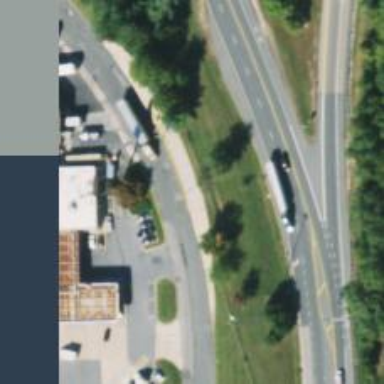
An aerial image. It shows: Weighbridge on service road.